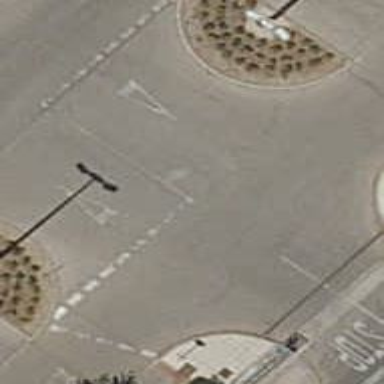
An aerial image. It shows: Road serving as parking aisle.